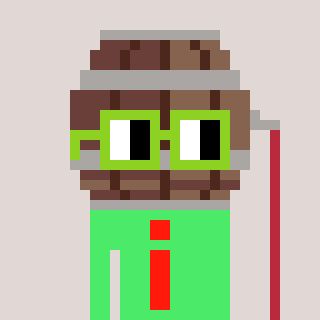
a pixel art character with square light green glasses, a wine barrel-shaped head and a teal-colored body on a warm background